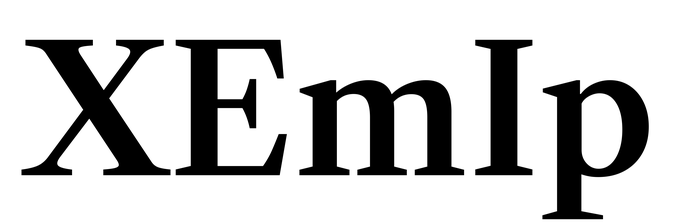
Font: LibreCaslonText_SemiBold